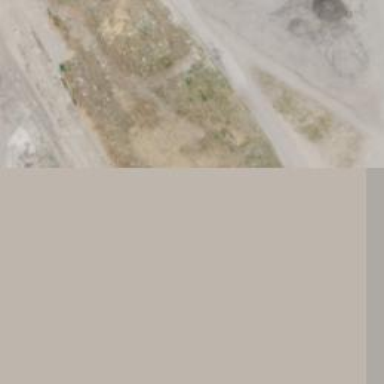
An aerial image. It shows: Abandoned railway siding.